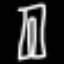
Label: pants